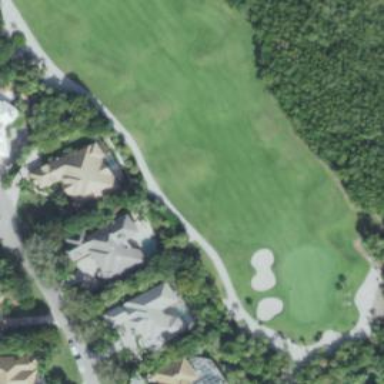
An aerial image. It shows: Sandy area is golf bunker.